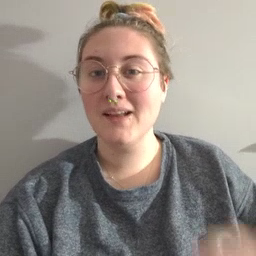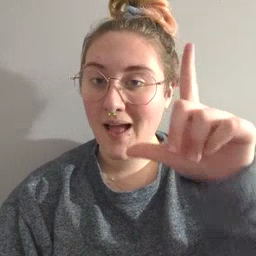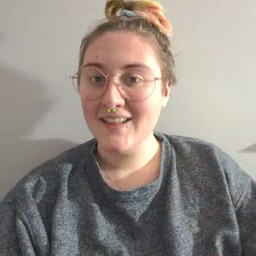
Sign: awake